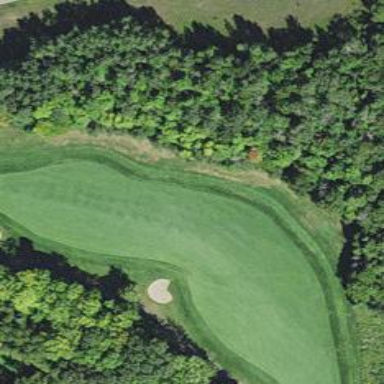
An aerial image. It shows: Golf fairway surrounded by grass.